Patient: sex M, age 79
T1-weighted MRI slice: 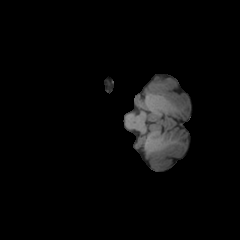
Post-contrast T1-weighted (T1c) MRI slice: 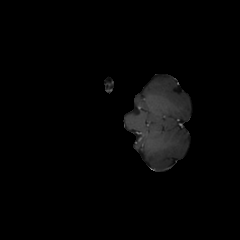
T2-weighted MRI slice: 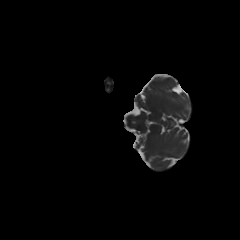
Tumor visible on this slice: no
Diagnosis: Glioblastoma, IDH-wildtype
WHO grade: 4